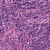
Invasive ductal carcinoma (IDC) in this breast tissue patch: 1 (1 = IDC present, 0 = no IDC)